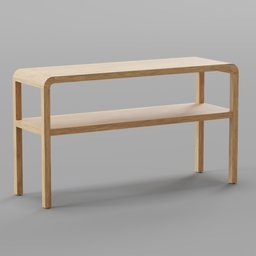
Label: furniture